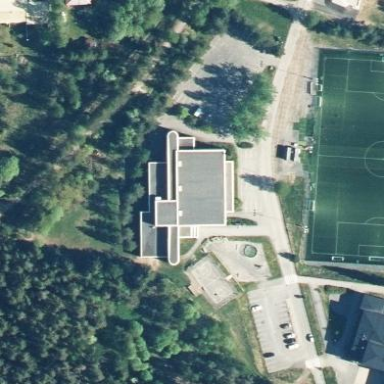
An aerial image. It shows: Sports center building with multi sports facilities on the leisure land.